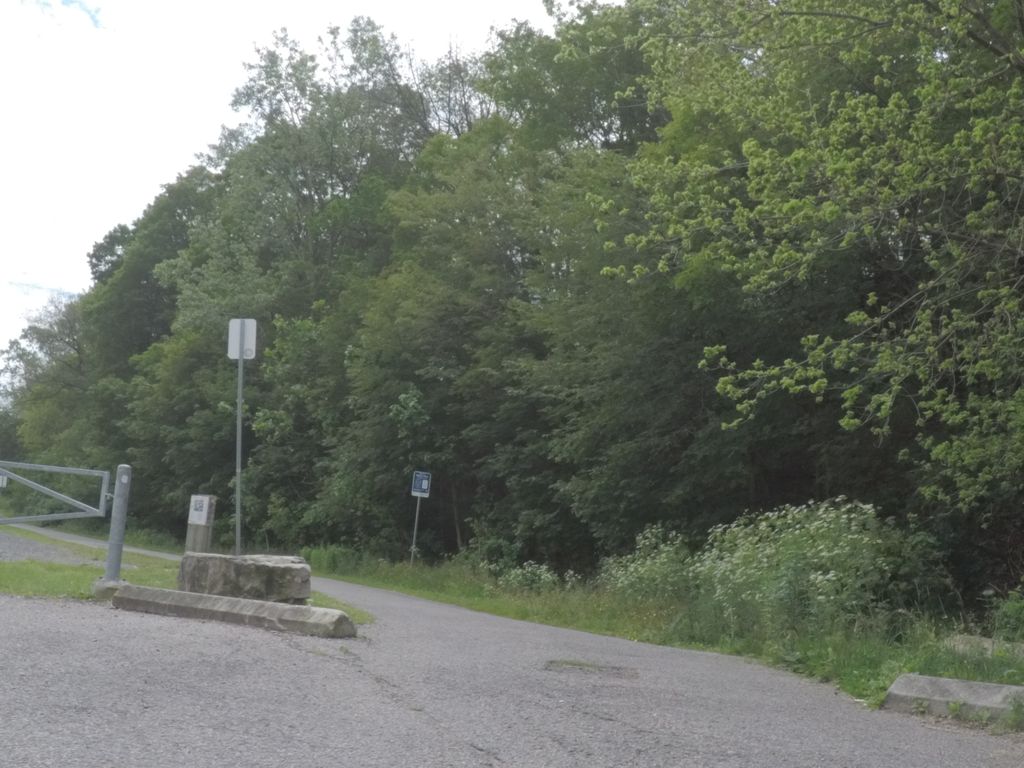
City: toronto